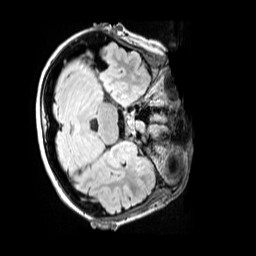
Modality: FLAIR
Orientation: axial
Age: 11
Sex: male
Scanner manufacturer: siemens
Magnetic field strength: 3 T
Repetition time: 5 s
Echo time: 0.388 s